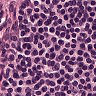
Metastatic tissue present: no